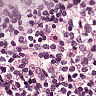
Metastatic tissue present: no